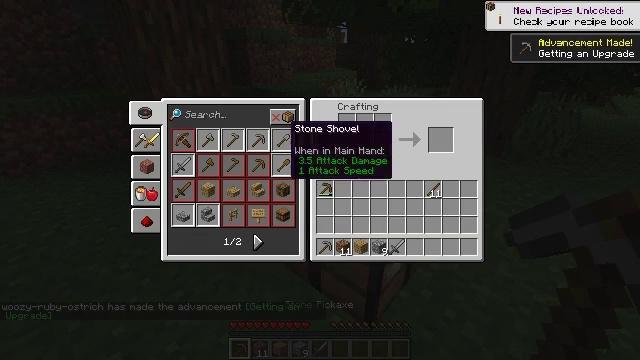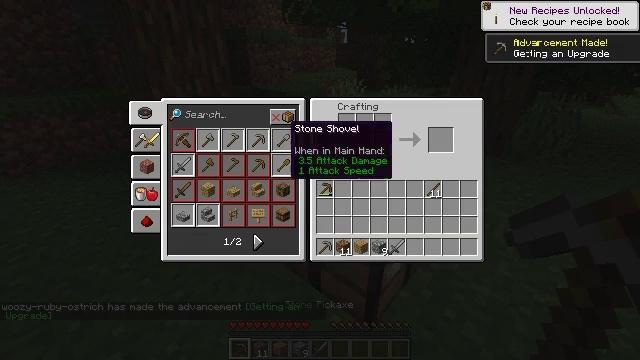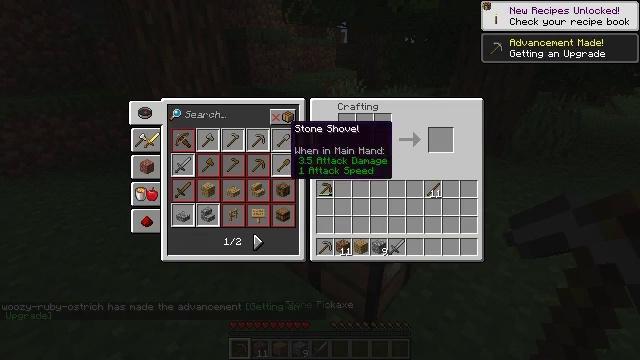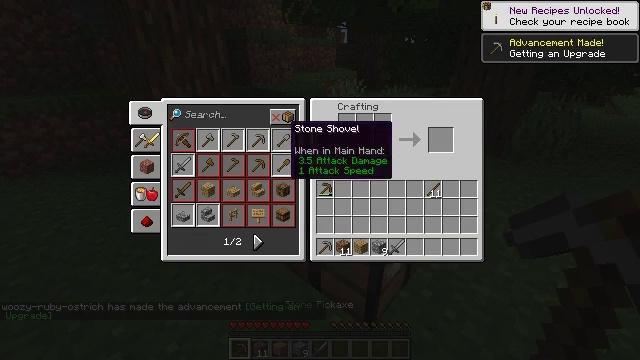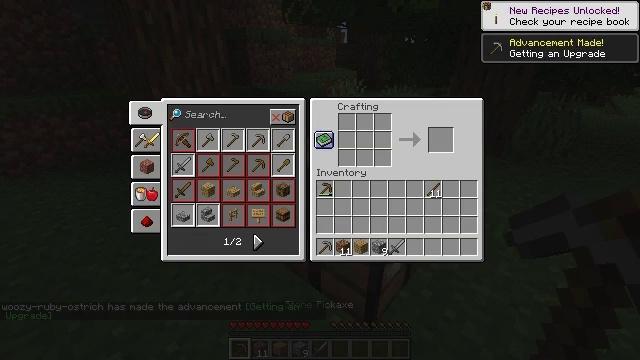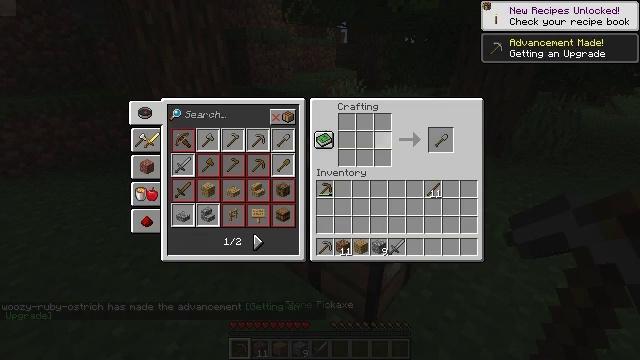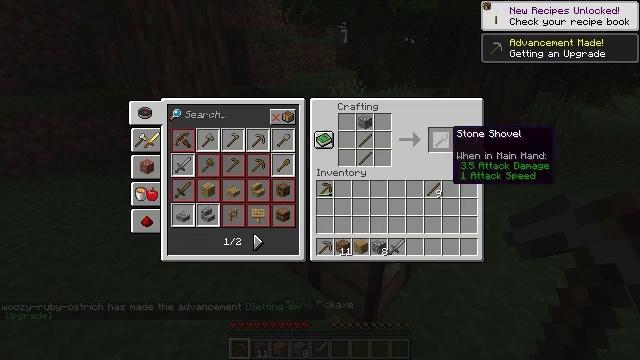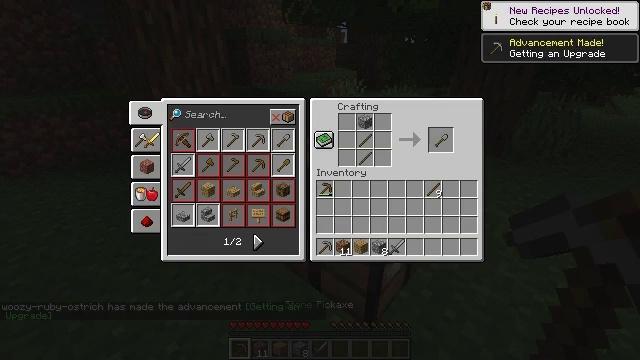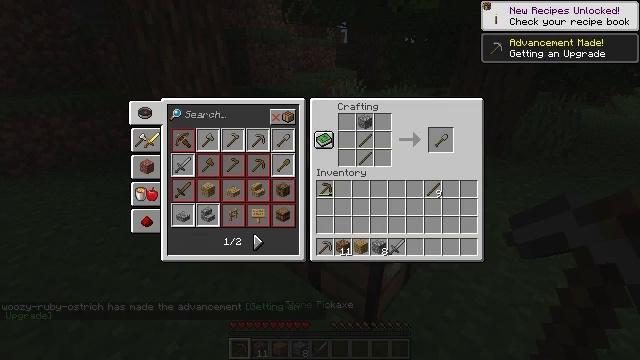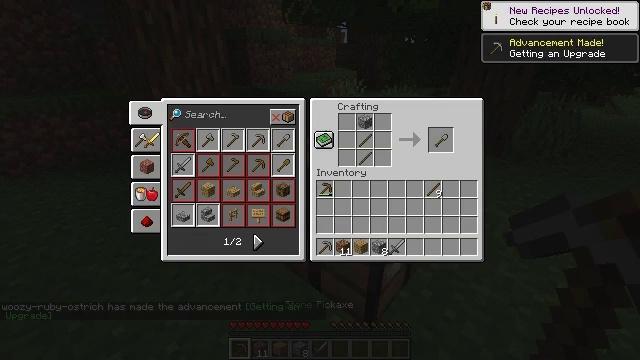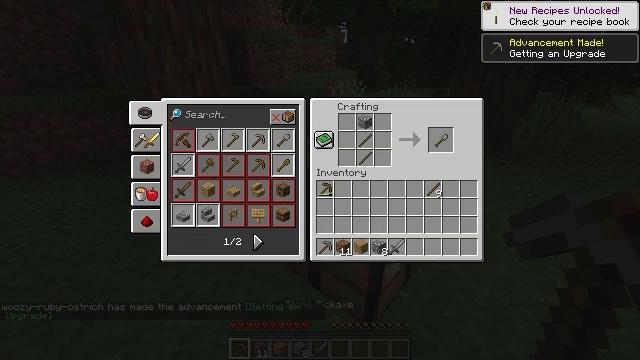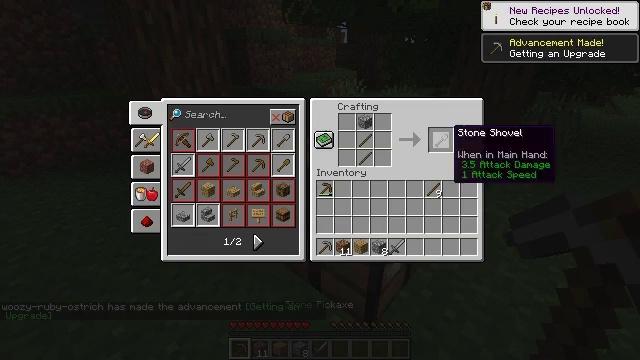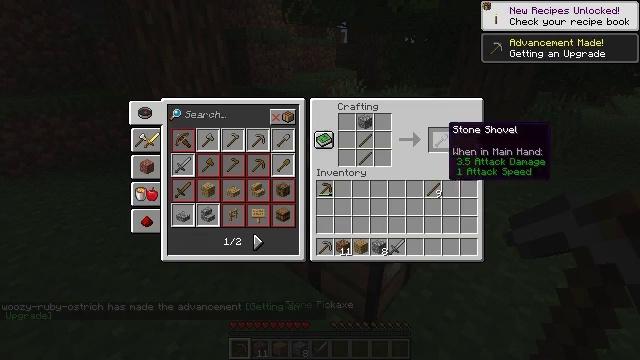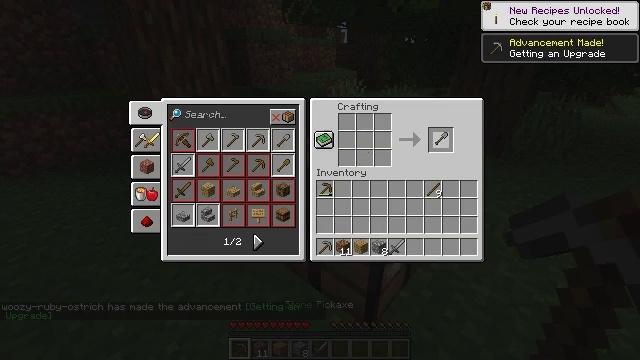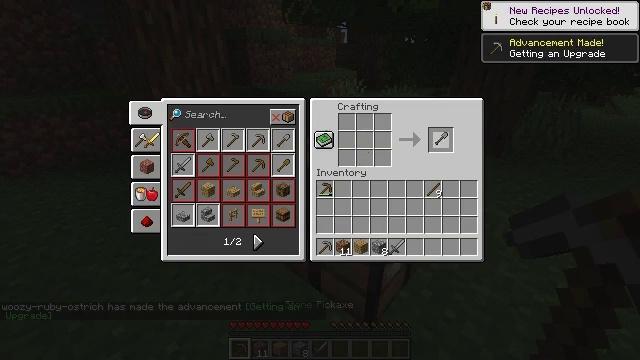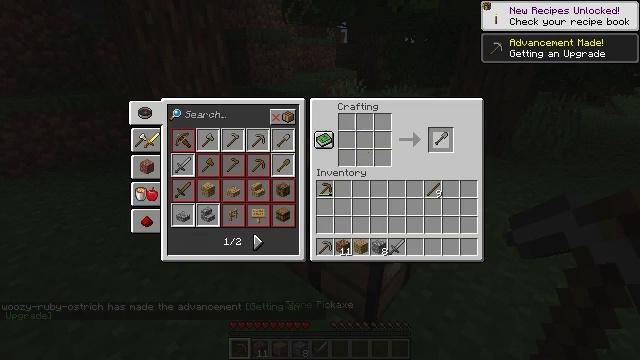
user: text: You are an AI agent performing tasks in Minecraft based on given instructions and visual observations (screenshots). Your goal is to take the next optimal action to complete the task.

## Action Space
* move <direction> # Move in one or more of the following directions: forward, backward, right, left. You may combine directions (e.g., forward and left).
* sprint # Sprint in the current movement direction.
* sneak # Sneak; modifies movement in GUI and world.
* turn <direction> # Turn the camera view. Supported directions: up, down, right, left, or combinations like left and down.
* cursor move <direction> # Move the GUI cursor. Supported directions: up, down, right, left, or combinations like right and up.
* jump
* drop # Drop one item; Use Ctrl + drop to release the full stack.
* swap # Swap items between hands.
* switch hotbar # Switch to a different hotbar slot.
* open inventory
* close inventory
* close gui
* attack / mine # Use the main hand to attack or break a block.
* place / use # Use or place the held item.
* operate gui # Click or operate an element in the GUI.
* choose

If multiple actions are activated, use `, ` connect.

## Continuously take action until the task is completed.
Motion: motion action
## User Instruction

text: Create a stone shovel using the crafting table.
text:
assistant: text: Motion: operate gui
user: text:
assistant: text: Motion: operate gui
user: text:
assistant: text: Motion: no_op
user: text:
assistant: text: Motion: cursor move right
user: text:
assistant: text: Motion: cursor move right
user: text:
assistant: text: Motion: cursor move right
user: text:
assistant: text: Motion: cursor move right
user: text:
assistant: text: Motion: no_op
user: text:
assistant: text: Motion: no_op
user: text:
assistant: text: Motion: no_op
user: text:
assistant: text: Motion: no_op
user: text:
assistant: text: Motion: no_op
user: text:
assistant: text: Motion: operate gui
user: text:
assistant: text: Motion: operate gui
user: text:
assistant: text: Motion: operate gui
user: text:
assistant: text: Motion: cursor move down
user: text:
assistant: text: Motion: cursor move left and down
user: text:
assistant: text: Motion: no_op